Question: I have a query to the Cognitive text keyphase API from Microsoft from '16 Excel Power Query - getting keywords from tweets. Works fine.
However, the JSON doc that's returned per query is converted by Power Query into a list of ~1-5 rows.
In the case of the pic, I want all responses returned to be in one cell/row, regardless of the number of items returned.

Here is my full M query (you need to put your own key in) if you're interested.
---
'''
let
TweetCognitive = (TweetID as text, TweetText as text) =>
let
JsonRecords = Text.FromBinary(Json.FromValue([id=TweetID, text=TweetText])),
JsonRequest = "{""documents"": [" & JsonRecords & "]}",
JsonContent = Text.ToBinary(JsonRequest, TextEncoding.Ascii),
Response =
Web.Contents("https://westus.api.cognitive.microsoft.com/text/analytics/v2.0/keyPhrases?",
[
Headers = [#"Ocp-Apim-Subscription-Key"="yourkeyhere",
#"Content-Type"="application/json", Accept="application/json"],
Content=JsonContent
]),
JsonResponse = Json.Document(Response,1252)
in
JsonResponse
in
TweetCognitive
'''
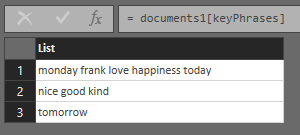
Answer: You can use 'List.Accumulate' to turn a list of values into a single value. For example, this would combine the values in the list into a single text value with ". " separating each row's value:
'List.Accumulate(JsonResponse, "", (state, current) => state & current & ". ")'
This would generate '"monday frank love happiness today. nice good kind. tomorrow. "' in your example. If you want to get rid of the trailing space, you can surround the 'List.Accumulate' expression with 'Text.Trim'.